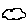
Label: cloud